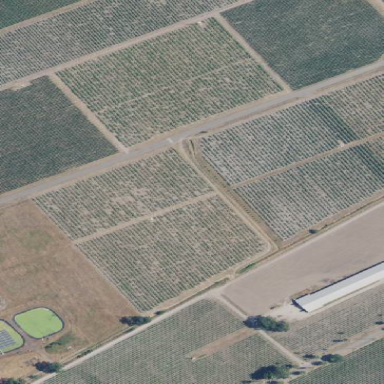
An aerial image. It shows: Vineyard growing grapes.